Interaction volume radius: 5 \u00c5
Interaction volume height: 10 \u00c5
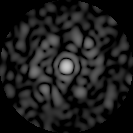
Disorder parameter: 0.8277